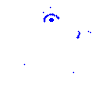
Particle: pion